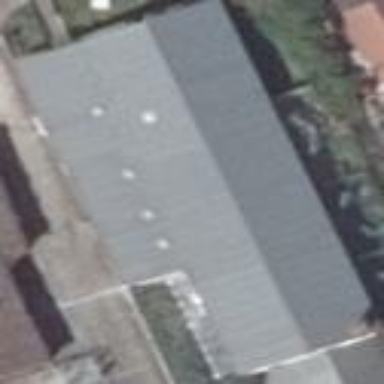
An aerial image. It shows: Animal shelter building.